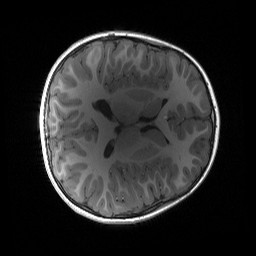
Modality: T1w
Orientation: axial
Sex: male
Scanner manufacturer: siemens
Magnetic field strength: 3 T
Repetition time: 1.9 s
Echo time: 0.00243 s